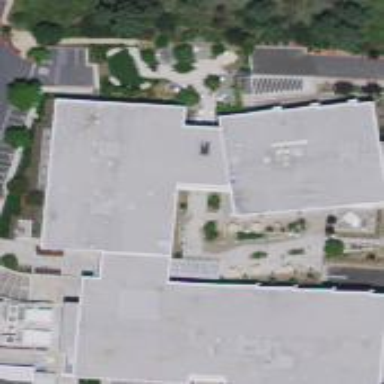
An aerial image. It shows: Industrial building.